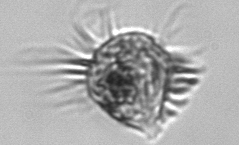
Label: Strombidium_morphotype1